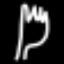
Label: fork